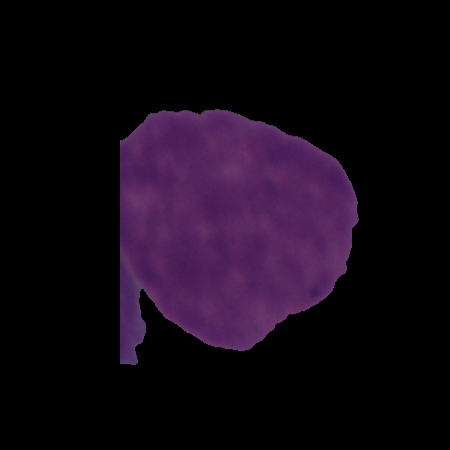
Label: cancer